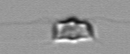
Label: Chaetoceros_didymus